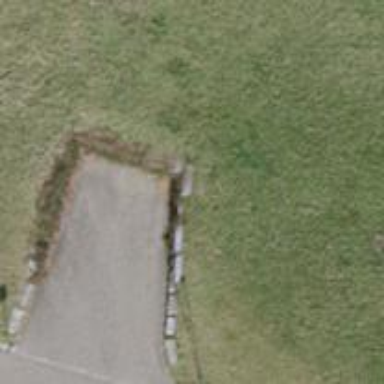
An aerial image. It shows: Retaining wall.